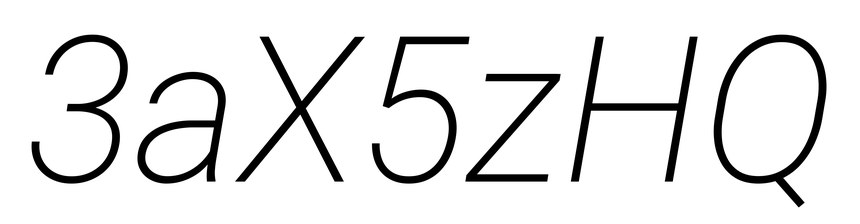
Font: Roboto-Italic_ExtraLight_Italic